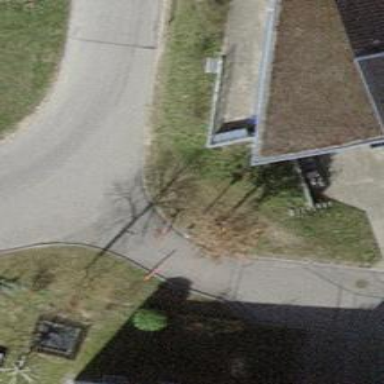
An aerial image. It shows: Bollard.